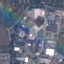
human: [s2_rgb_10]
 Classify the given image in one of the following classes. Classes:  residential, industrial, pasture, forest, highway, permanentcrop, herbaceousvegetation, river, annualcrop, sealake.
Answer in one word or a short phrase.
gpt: Industrial